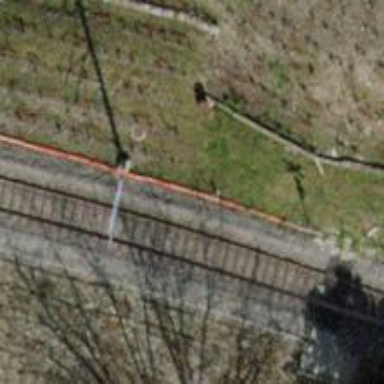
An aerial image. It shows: Single-track railway with electrified contact lines.